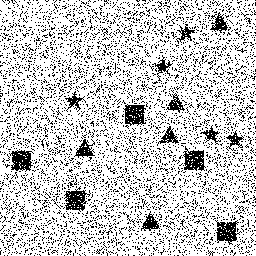
Squares: 5
Triangles: 5
Stars: 5
Total shapes: 15